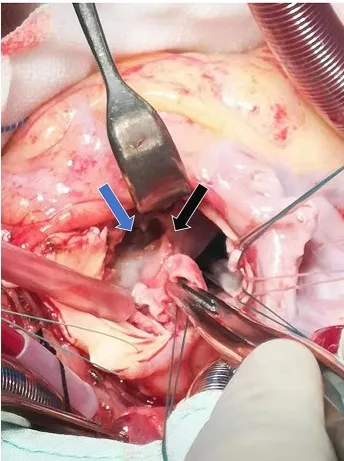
Intraoperative findings. (A) The aortic root bulge (blue arrow) filled with vegetation and damaged at the right coronary annulus (black arrow).
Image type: medical_photograph (other_medical_photograph)